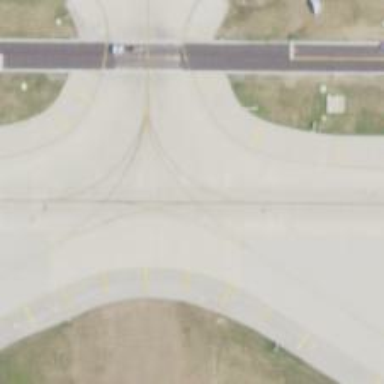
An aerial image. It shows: View of taxiway at the airport.